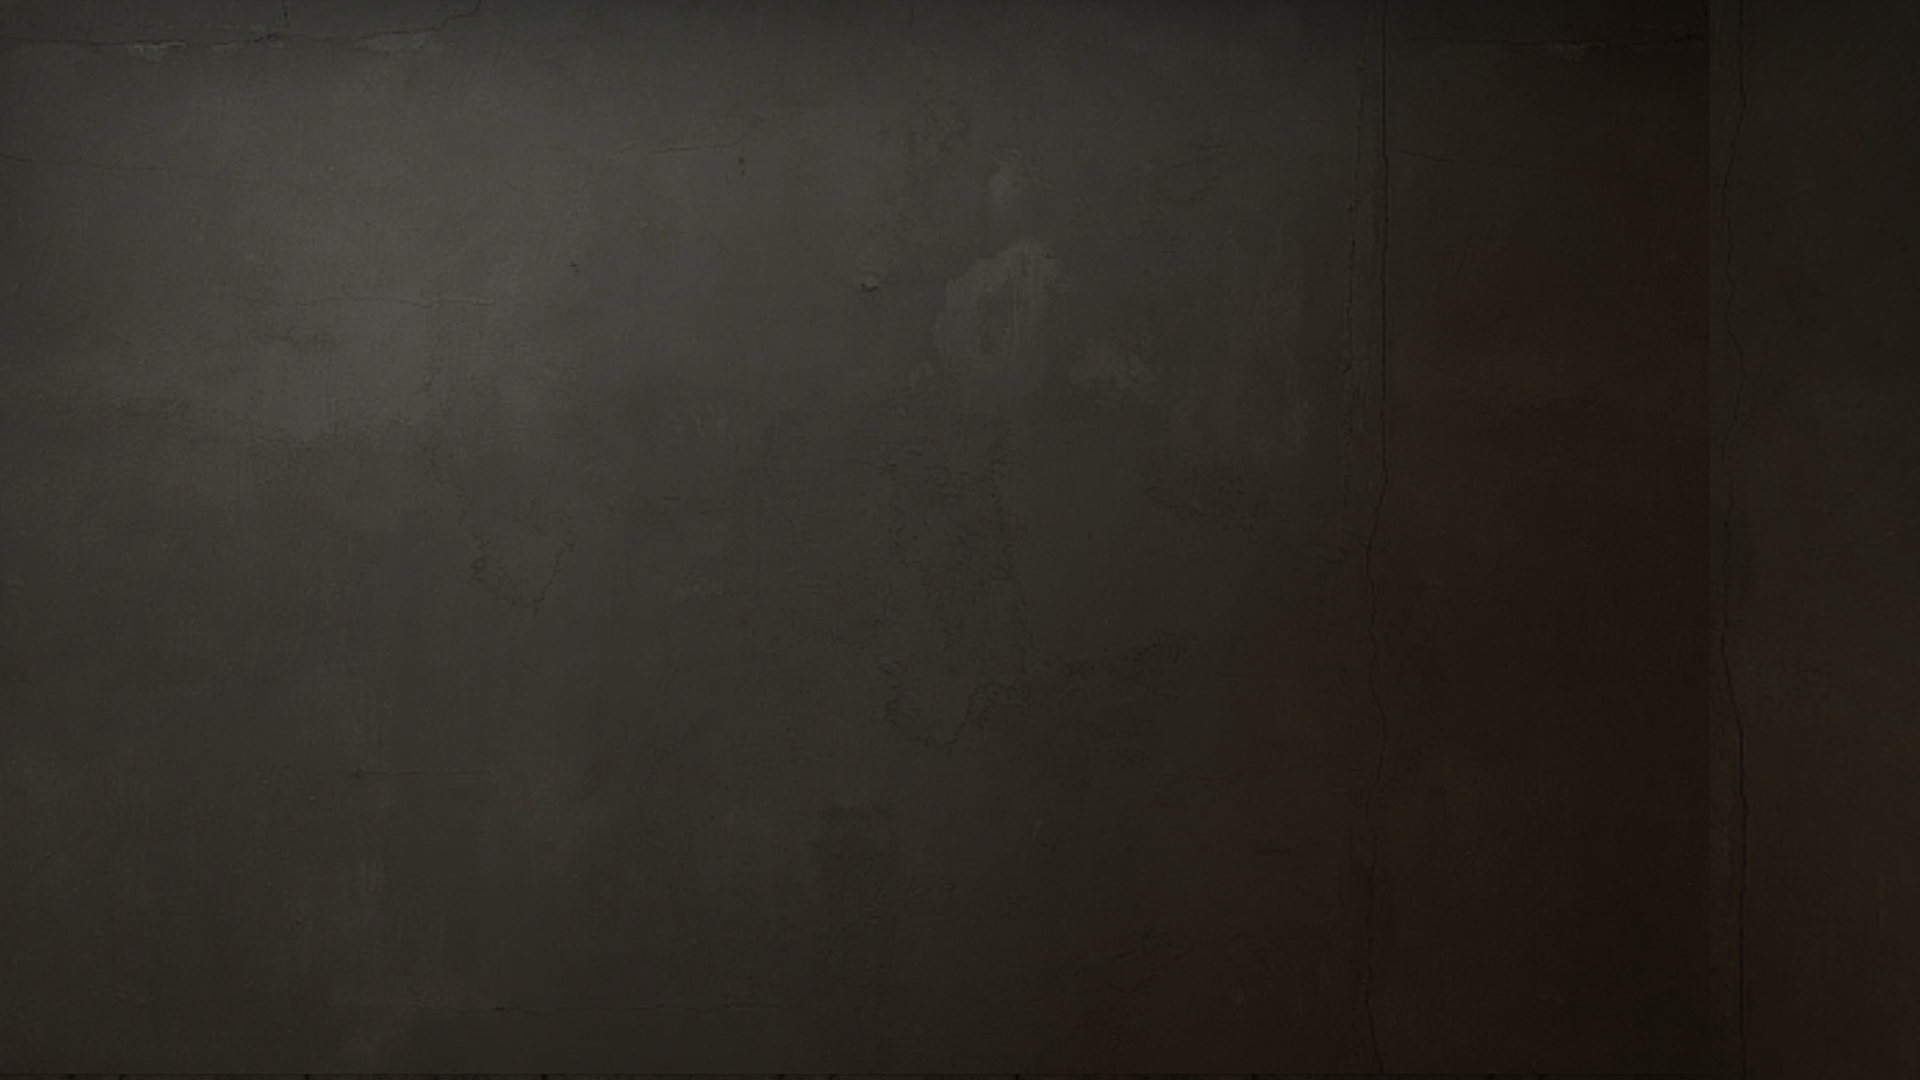
Map: de_mirage